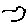
Label: bird